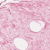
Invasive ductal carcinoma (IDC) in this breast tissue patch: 0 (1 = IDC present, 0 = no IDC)